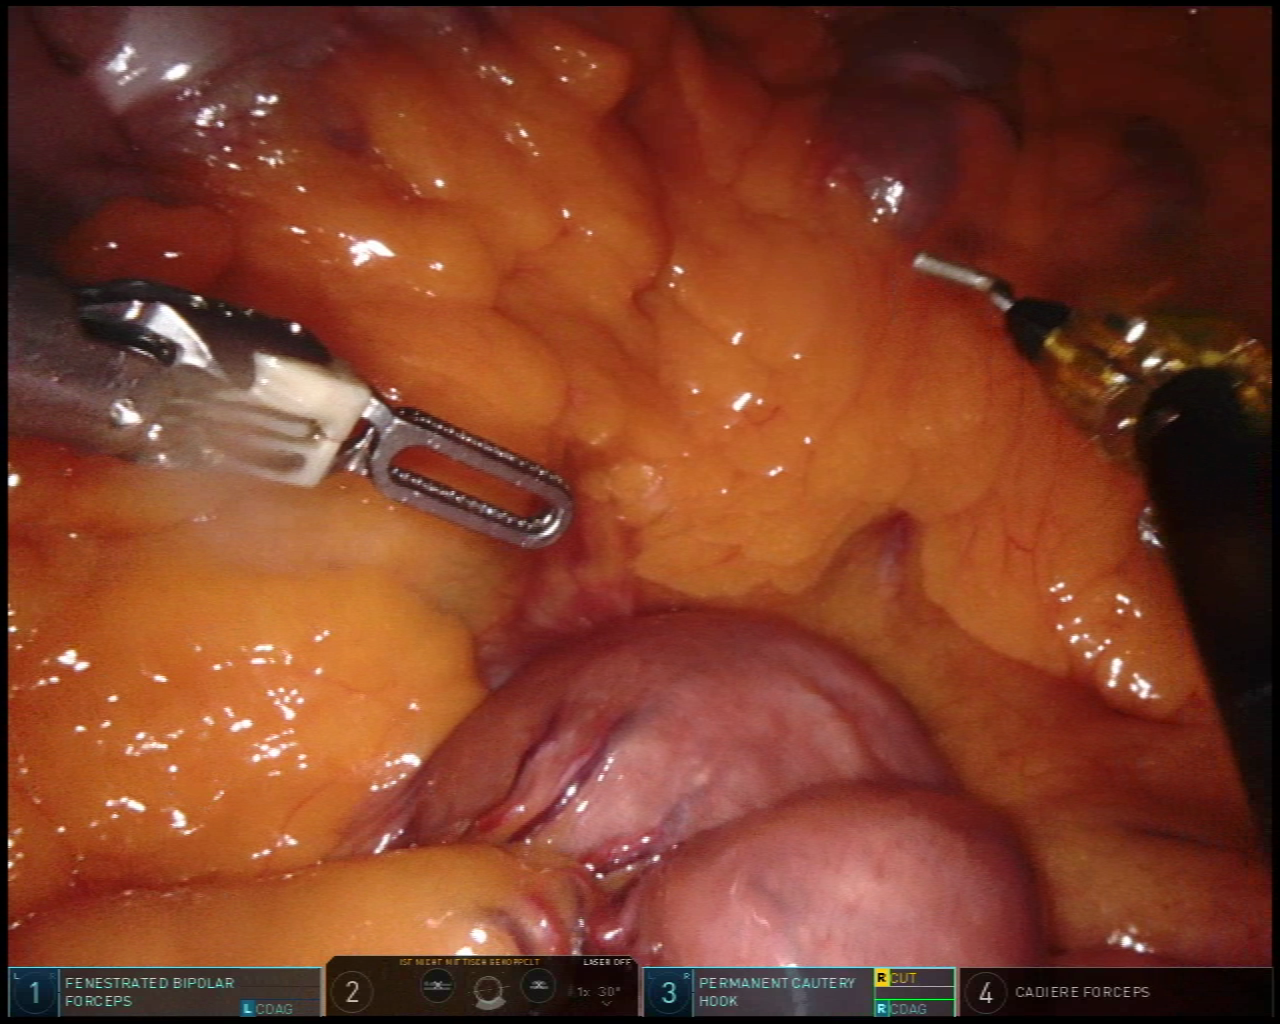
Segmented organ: small_intestine
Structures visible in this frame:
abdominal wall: no
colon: yes
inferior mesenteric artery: no
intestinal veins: no
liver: no
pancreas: no
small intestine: yes
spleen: no
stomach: no
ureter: no
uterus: no
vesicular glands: no